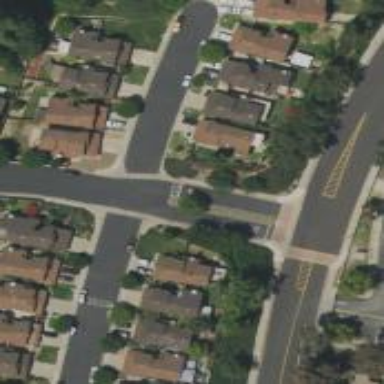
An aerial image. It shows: Residential road with asphalt surface and sidewalk on the left.